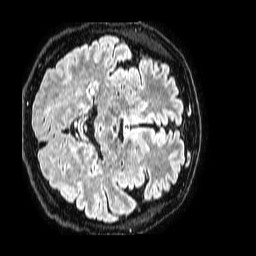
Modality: FLAIR
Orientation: axial
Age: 54
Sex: male
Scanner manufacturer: philips
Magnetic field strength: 1.5 T
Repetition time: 4.8 s
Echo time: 0.3 s